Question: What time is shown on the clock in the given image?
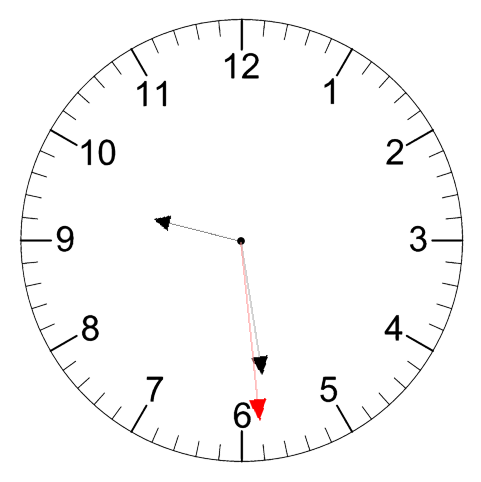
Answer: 09:28:29